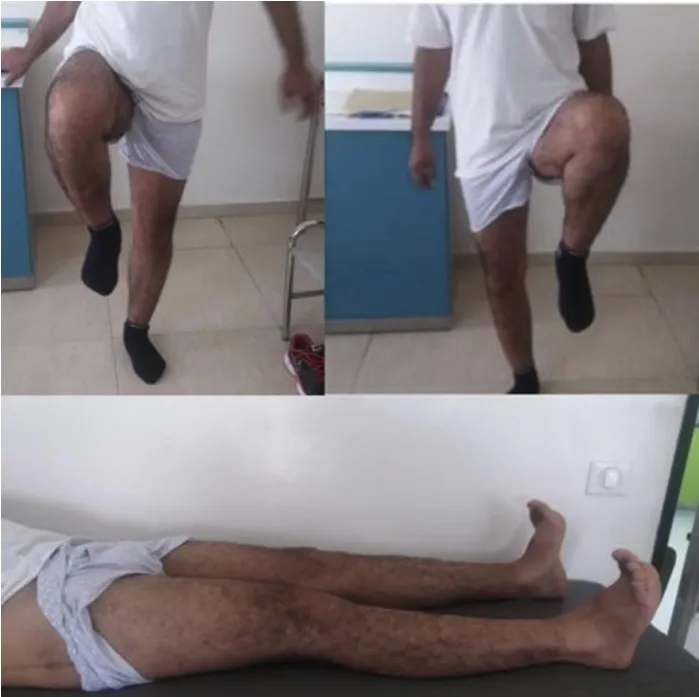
clinical examination of lower limbs and the skin incision of modified Hardinge approach.
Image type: medical_photograph (skin_photograph)